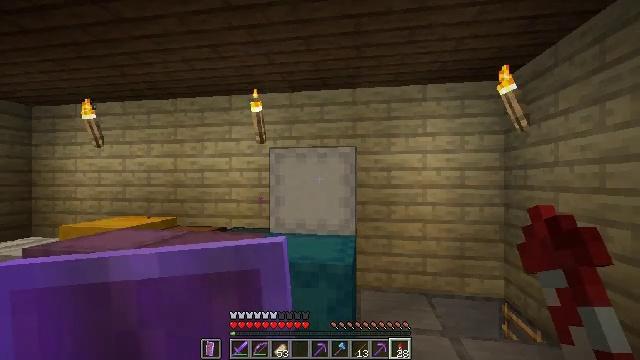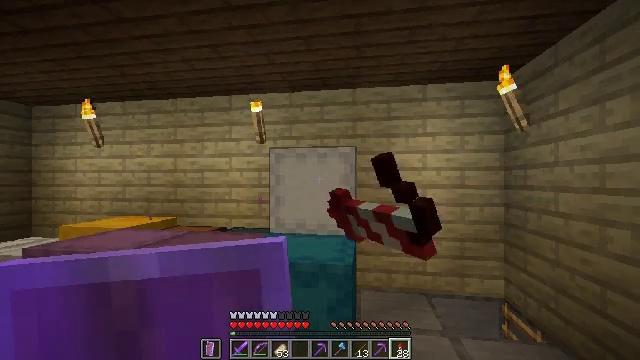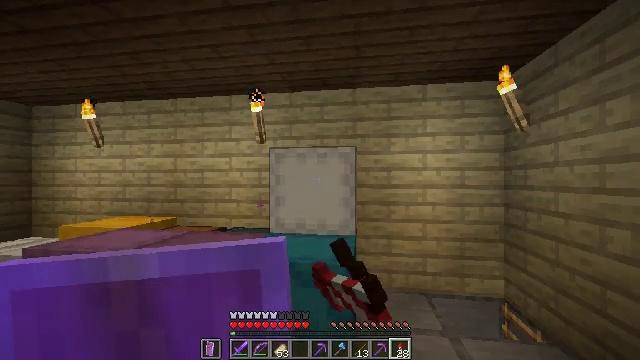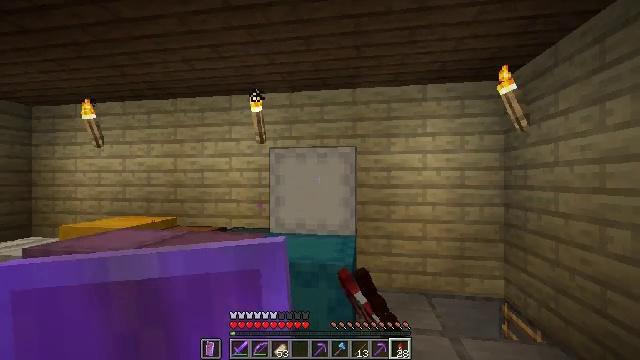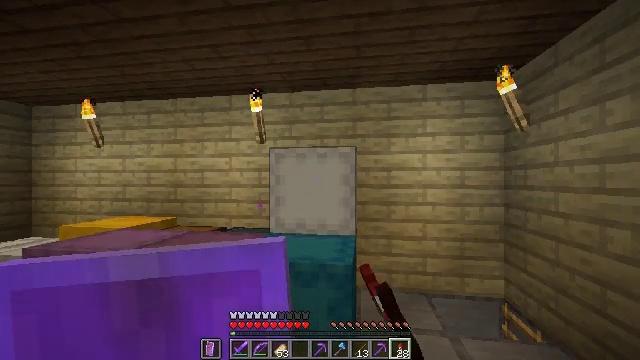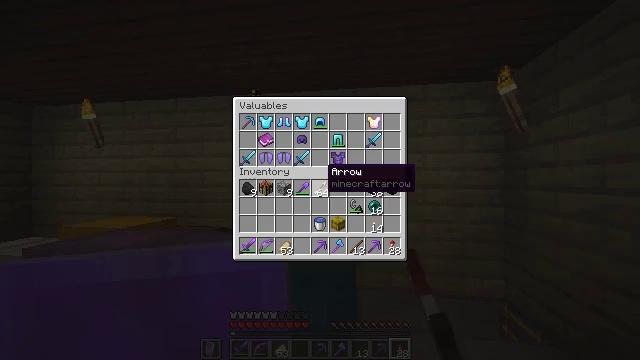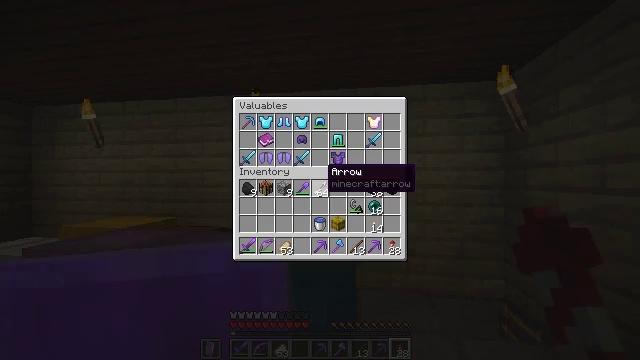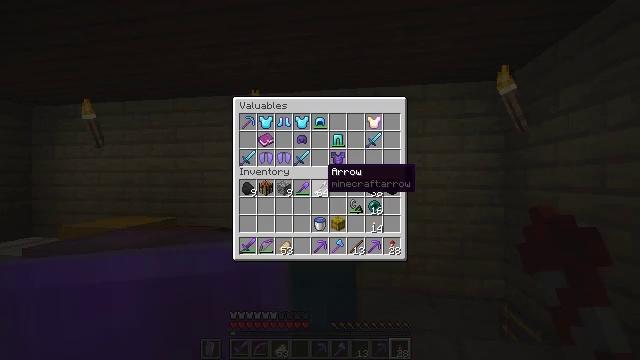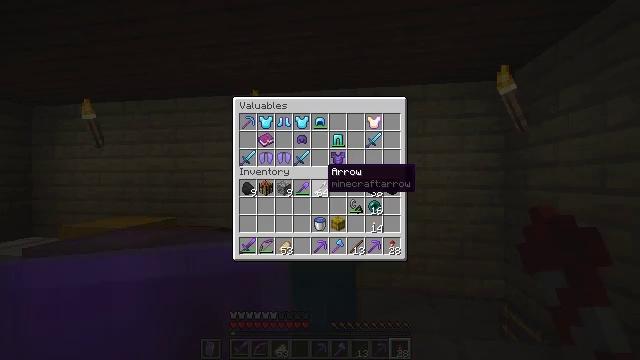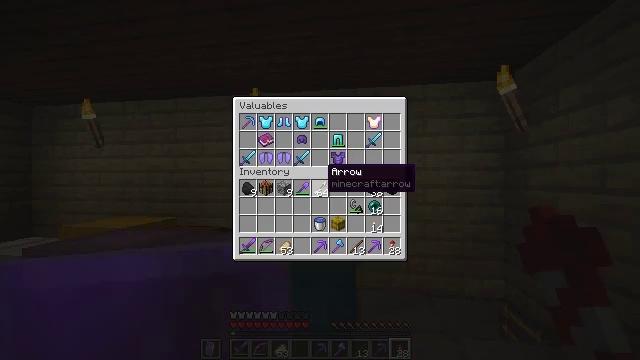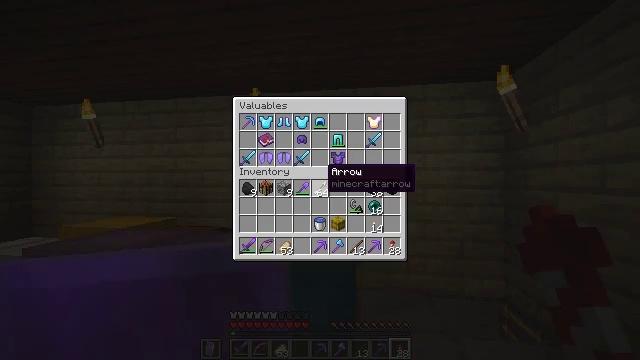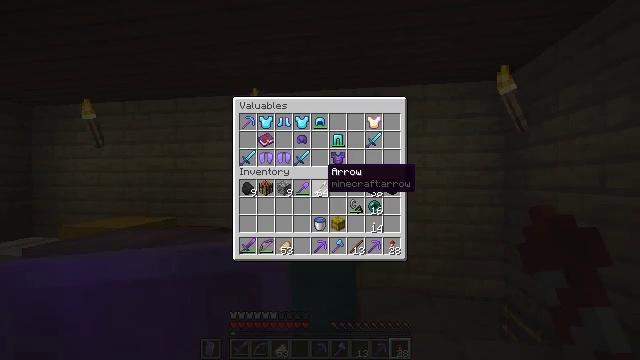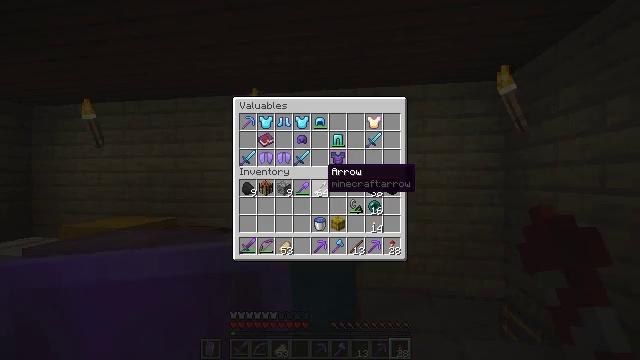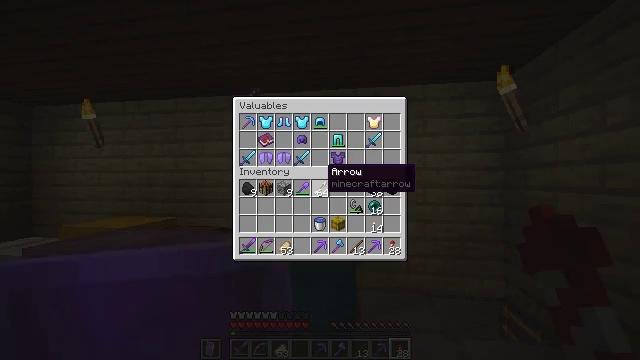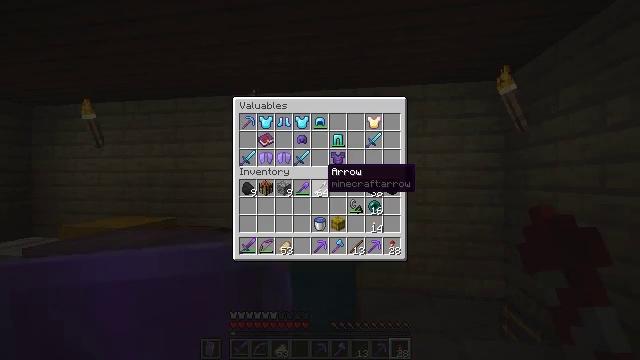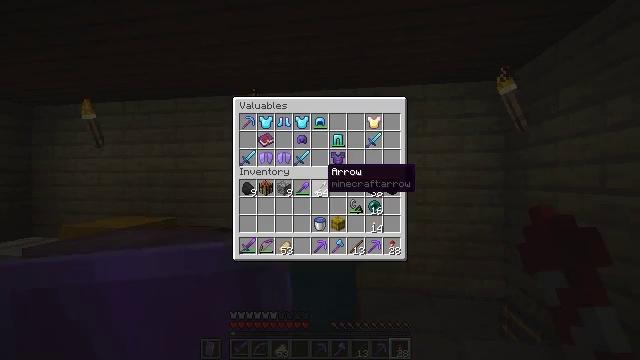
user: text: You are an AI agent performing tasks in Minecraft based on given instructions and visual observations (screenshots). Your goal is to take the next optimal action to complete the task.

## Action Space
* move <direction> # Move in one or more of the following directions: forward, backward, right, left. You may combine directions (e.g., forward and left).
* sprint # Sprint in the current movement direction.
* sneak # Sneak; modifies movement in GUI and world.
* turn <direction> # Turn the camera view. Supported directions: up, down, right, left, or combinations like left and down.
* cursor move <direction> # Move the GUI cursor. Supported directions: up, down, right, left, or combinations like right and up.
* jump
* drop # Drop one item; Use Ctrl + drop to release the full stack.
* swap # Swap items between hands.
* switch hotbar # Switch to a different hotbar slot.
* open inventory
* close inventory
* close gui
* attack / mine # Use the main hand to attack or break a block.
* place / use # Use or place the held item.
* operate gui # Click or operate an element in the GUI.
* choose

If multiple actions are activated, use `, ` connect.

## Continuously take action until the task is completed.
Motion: motion action
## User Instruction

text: Mine the white shulker box.
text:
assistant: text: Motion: use / place
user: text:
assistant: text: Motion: use / place
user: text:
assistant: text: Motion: use / place
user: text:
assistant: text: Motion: no_op
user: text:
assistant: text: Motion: no_op
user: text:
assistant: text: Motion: no_op
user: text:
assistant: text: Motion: no_op
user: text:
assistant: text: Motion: no_op
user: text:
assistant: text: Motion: no_op
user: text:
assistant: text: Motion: no_op
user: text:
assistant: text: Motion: no_op
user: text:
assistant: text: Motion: no_op
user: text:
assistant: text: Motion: no_op
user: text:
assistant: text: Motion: no_op
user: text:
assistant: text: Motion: no_op
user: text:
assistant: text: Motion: no_op
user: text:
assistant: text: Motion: no_op
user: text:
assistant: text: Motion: no_op
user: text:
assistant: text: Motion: no_op
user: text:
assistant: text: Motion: no_op
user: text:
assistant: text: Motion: move forward
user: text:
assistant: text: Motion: move forward
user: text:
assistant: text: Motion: move forward
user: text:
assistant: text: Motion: move forward
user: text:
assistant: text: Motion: move forward, turn left and down
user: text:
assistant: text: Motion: move forward, turn down
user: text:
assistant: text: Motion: move forward
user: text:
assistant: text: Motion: move forward
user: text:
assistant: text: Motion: move forward
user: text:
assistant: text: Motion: no_op